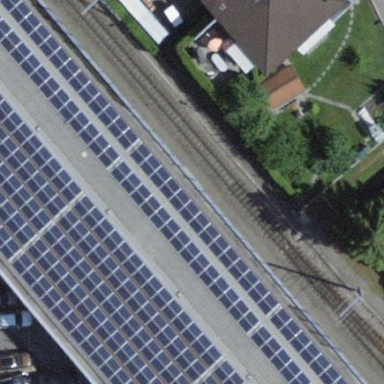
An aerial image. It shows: Solar power generator using photovoltaic panels.